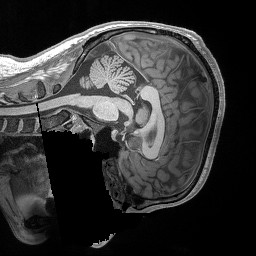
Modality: T1w
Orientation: sagittal
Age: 29
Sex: male
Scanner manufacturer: siemens
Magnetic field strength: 3 T
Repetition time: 2.2 s
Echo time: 0.00169 s